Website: apple
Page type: receipt
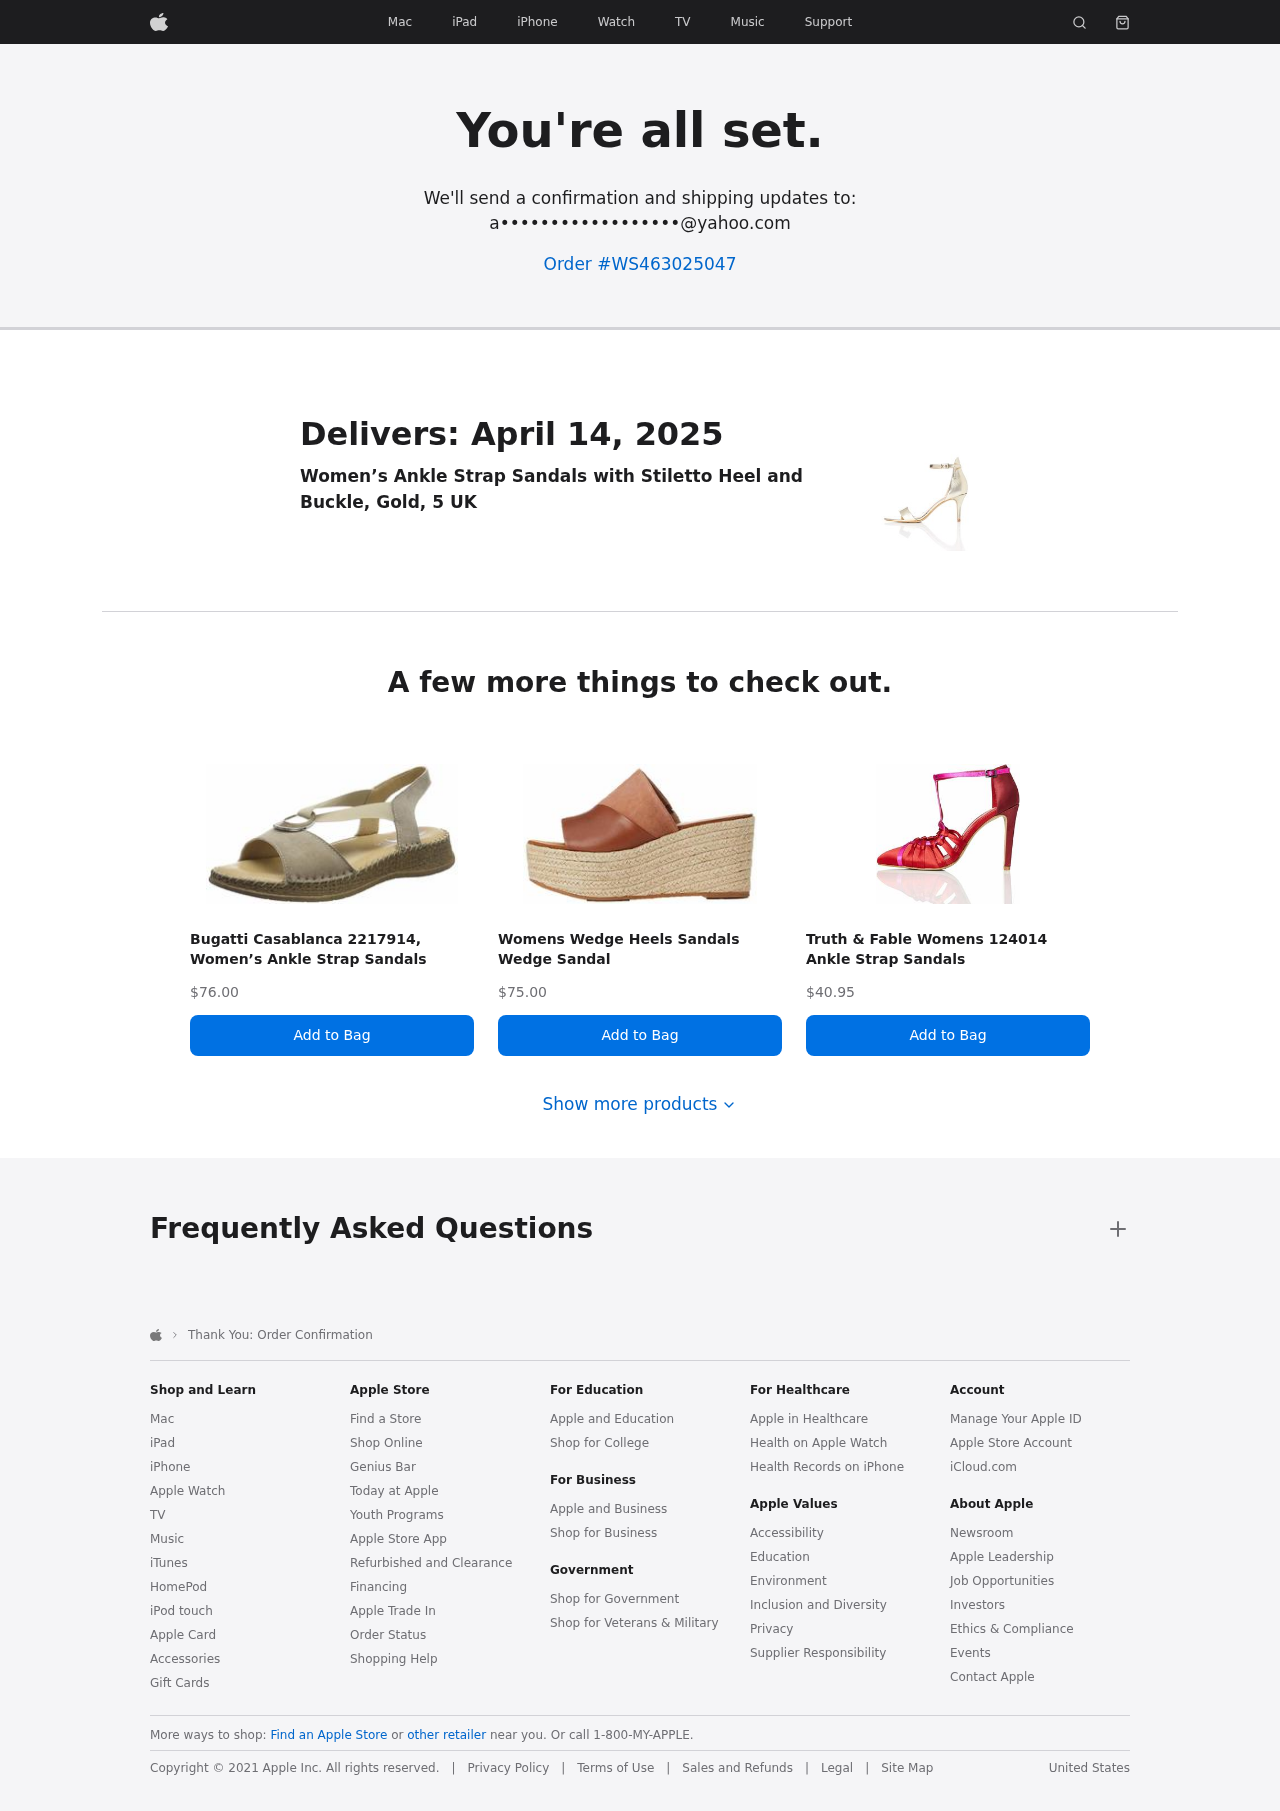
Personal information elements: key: PII_EMAIL
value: a••••••••••••••••••@yahoo.com
Product elements: key: PRODUCT1_NAME
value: Women’s Ankle Strap Sandals with Stiletto Heel and Buckle, Gold, 5 UK
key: PRODUCT2_NAME
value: Bugatti Casablanca 2217914, Women’s Ankle Strap Sandals
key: PRODUCT2_PRICE
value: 76
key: PRODUCT3_NAME
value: Womens Wedge Heels Sandals Wedge Sandal
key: PRODUCT3_PRICE
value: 75
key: PRODUCT4_NAME
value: Truth & Fable Womens 124014 Ankle Strap Sandals
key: PRODUCT4_PRICE
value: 40.95
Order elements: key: ORDER_ID
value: WS463025047
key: ORDER_DELIVERY_DATE
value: April 14, 2025